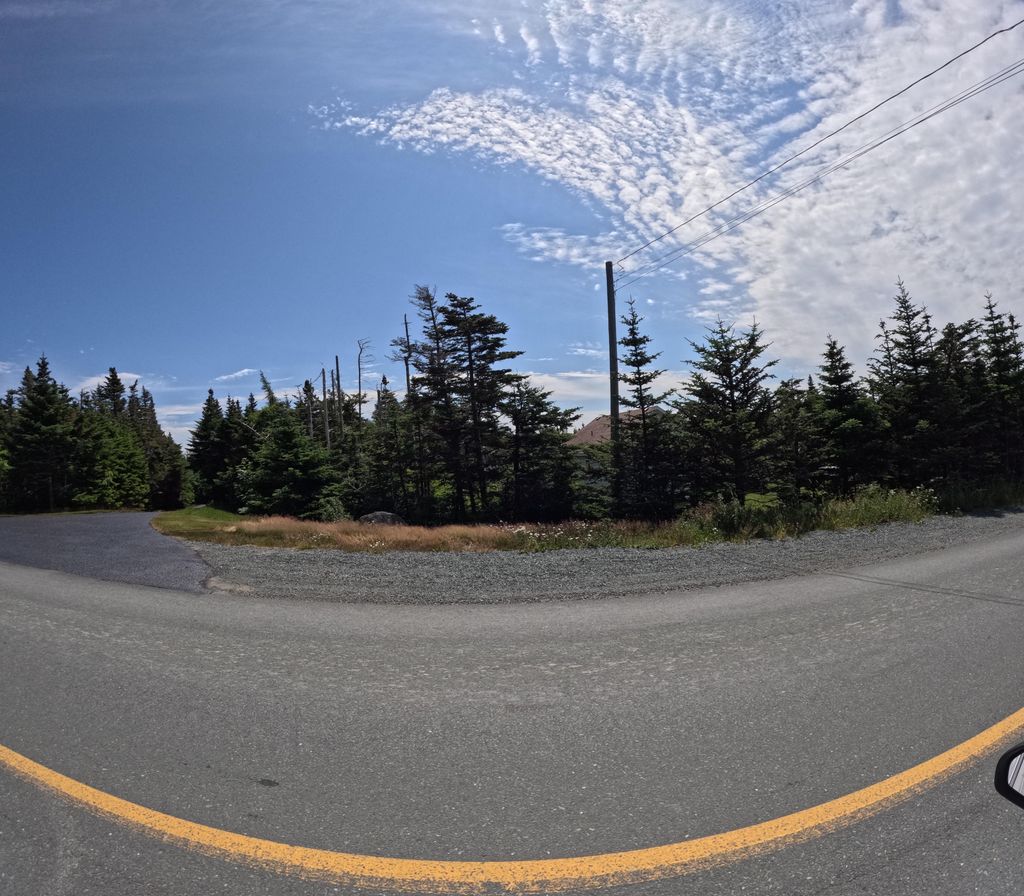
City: st_johns